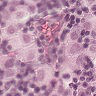
Metastatic tissue present: yes